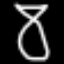
Label: hourglass